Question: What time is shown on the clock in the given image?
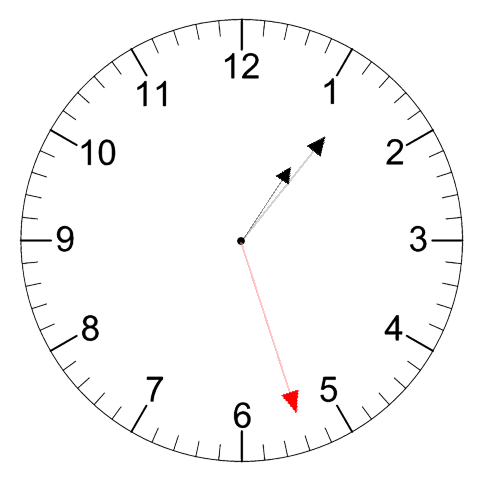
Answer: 01:06:27